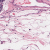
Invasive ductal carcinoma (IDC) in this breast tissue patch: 0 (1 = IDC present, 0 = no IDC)